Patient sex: M
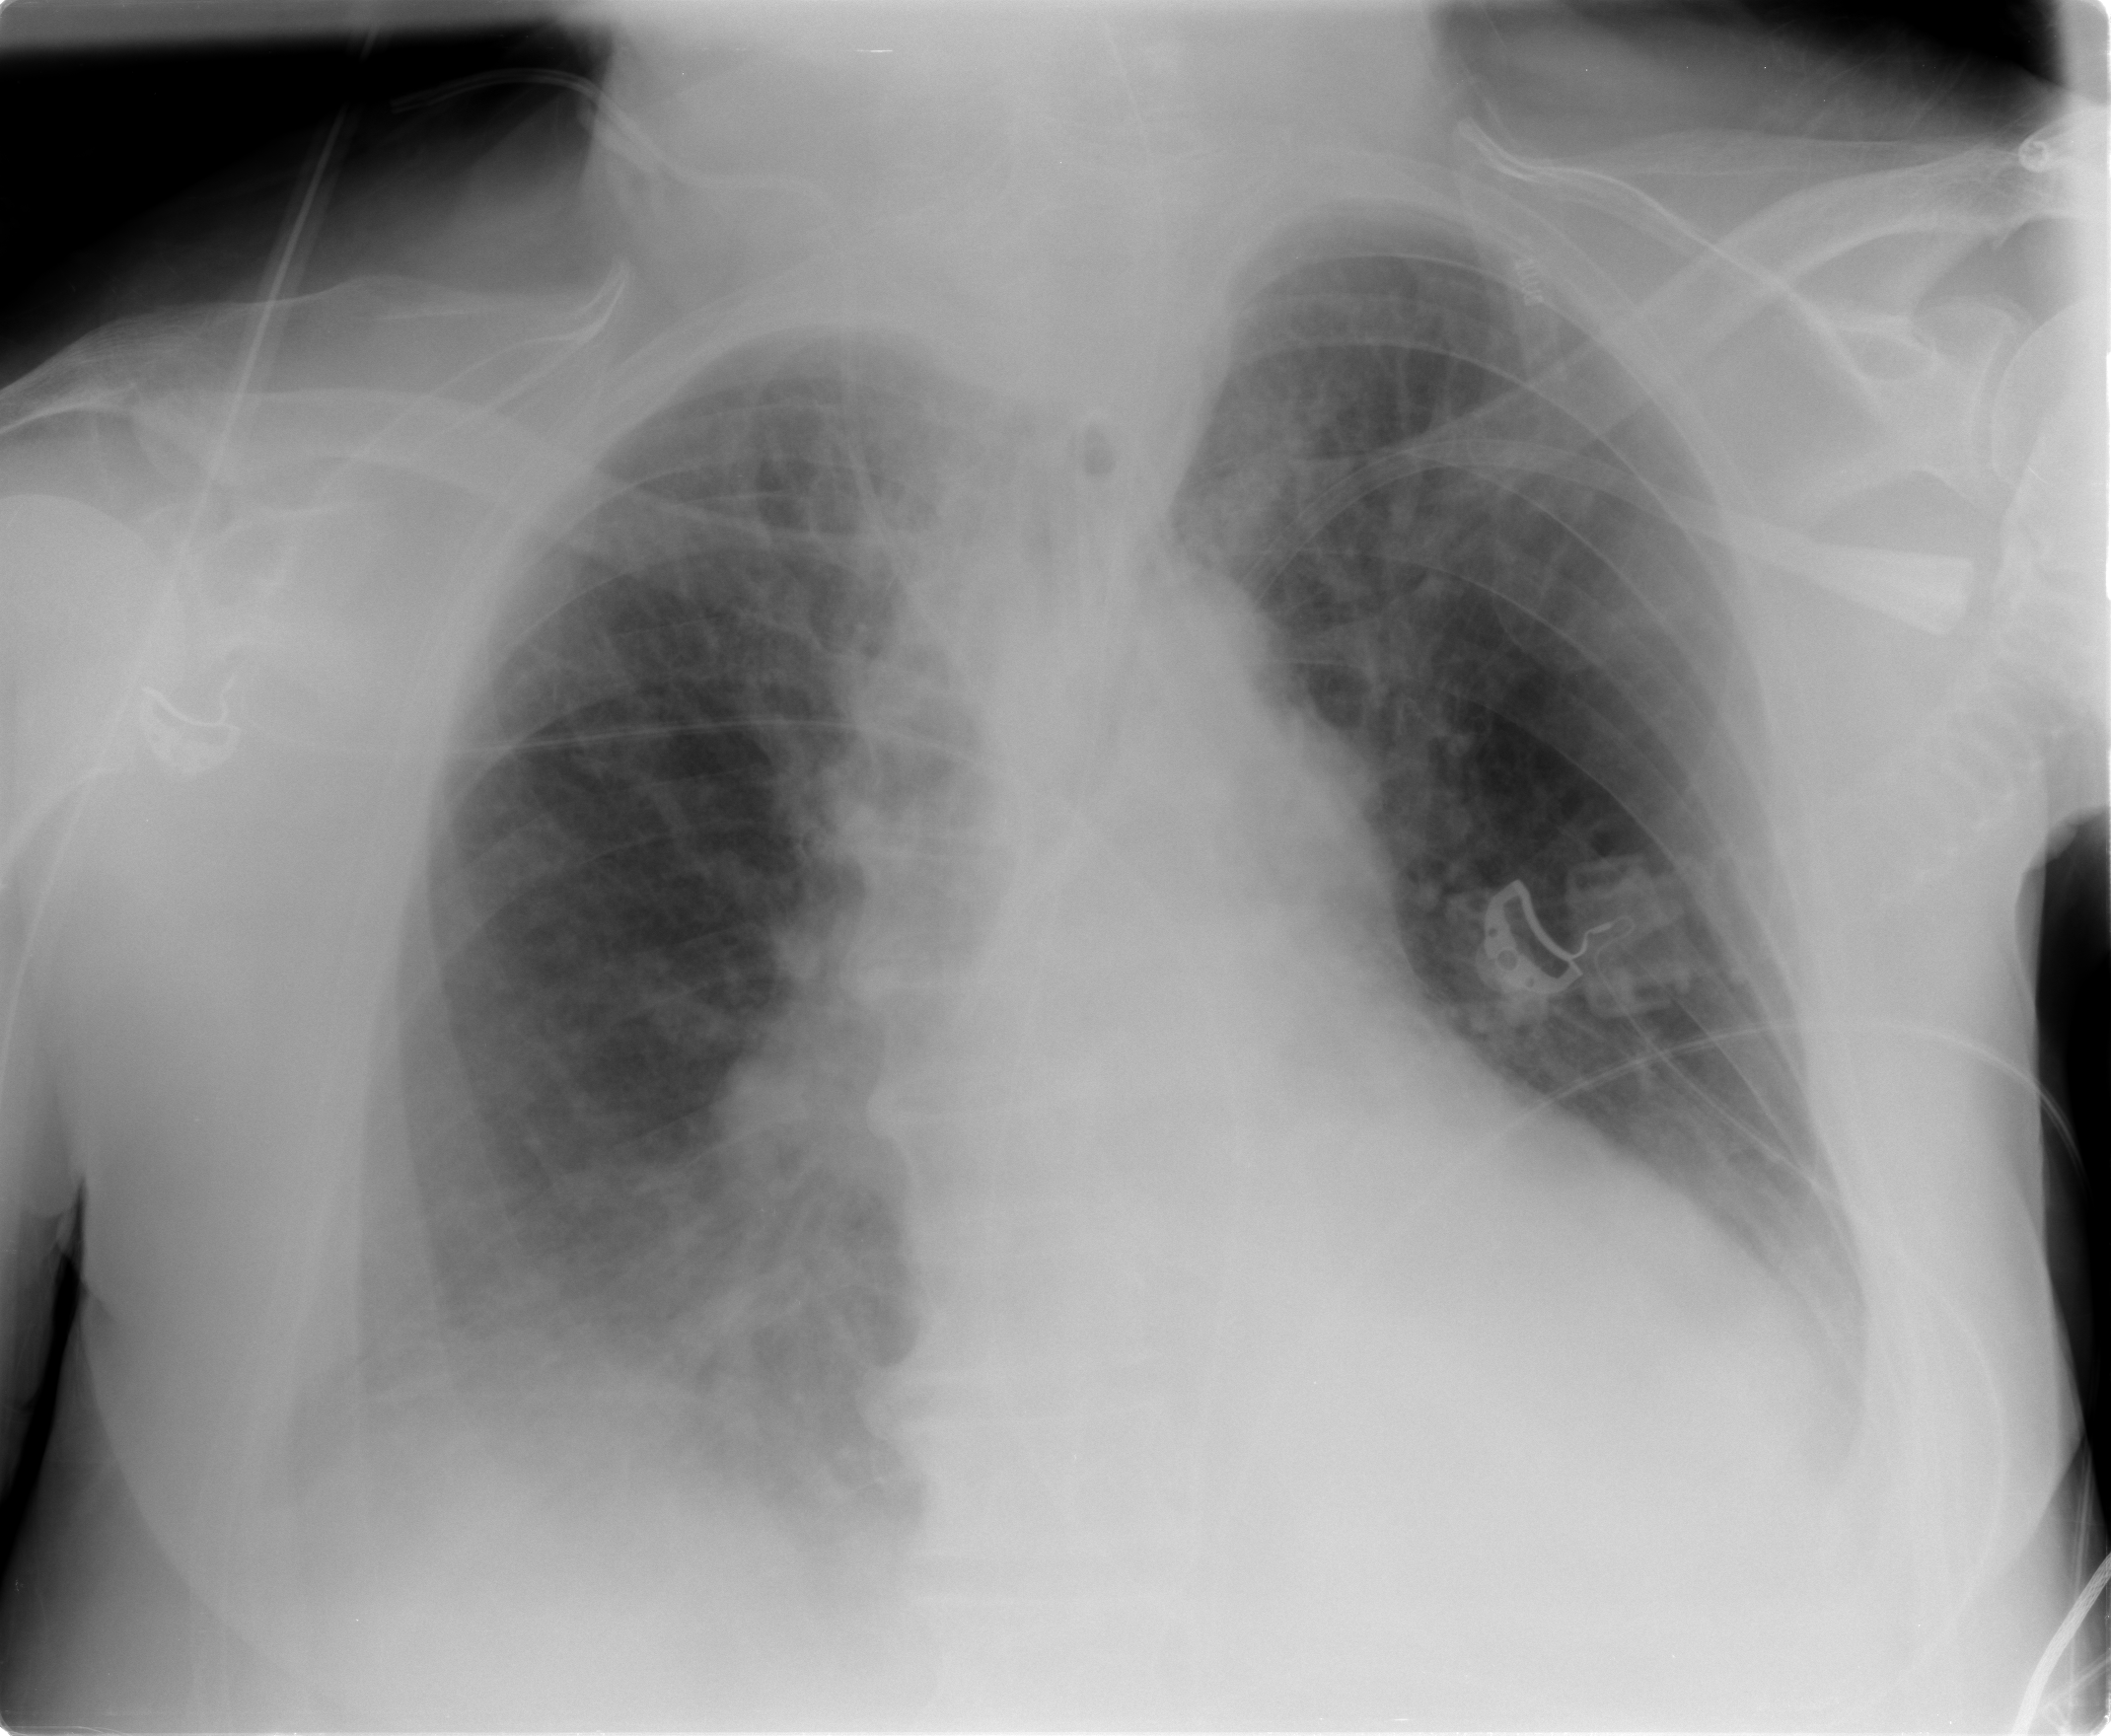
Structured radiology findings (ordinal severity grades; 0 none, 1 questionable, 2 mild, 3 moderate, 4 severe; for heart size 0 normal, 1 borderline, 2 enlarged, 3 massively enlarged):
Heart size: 2
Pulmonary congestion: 2
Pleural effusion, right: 2
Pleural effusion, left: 1
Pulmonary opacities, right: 2
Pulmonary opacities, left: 1
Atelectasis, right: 2
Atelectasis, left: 0